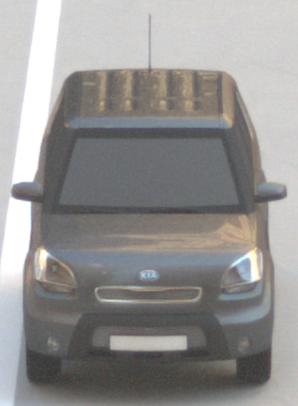
Make: KIA
Model: Soul 1.6
Detailed model: Soul (AM)
Model produced from: 2009/02
Model produced until: 2009/11
Doors: 5
Color: gray
Road condition: dry road
Daytime: morning or afternoon
Contrast: low contrast